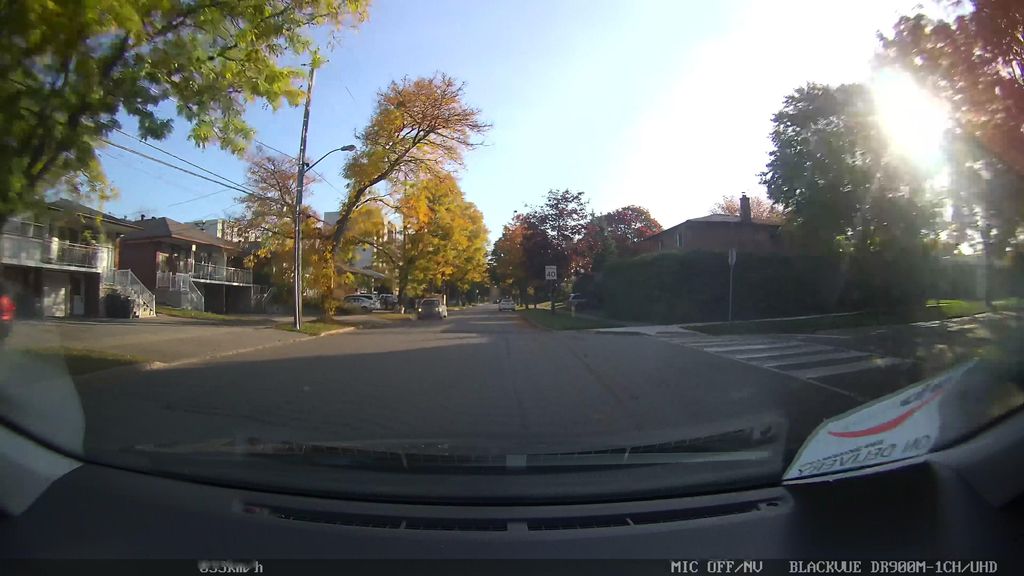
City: toronto